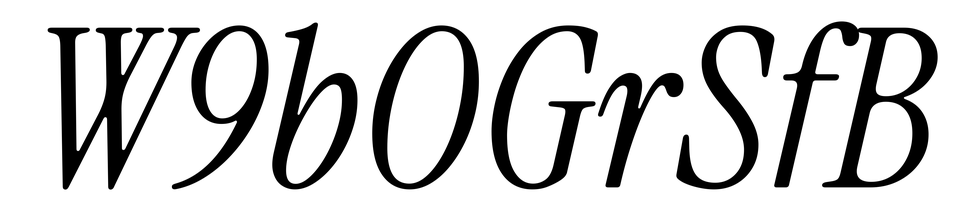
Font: InstrumentSerif-Italic